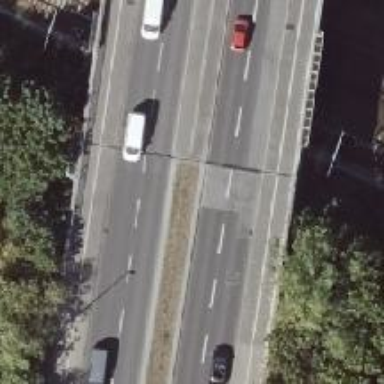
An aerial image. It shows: Primary highway bridge with asphalt surface.